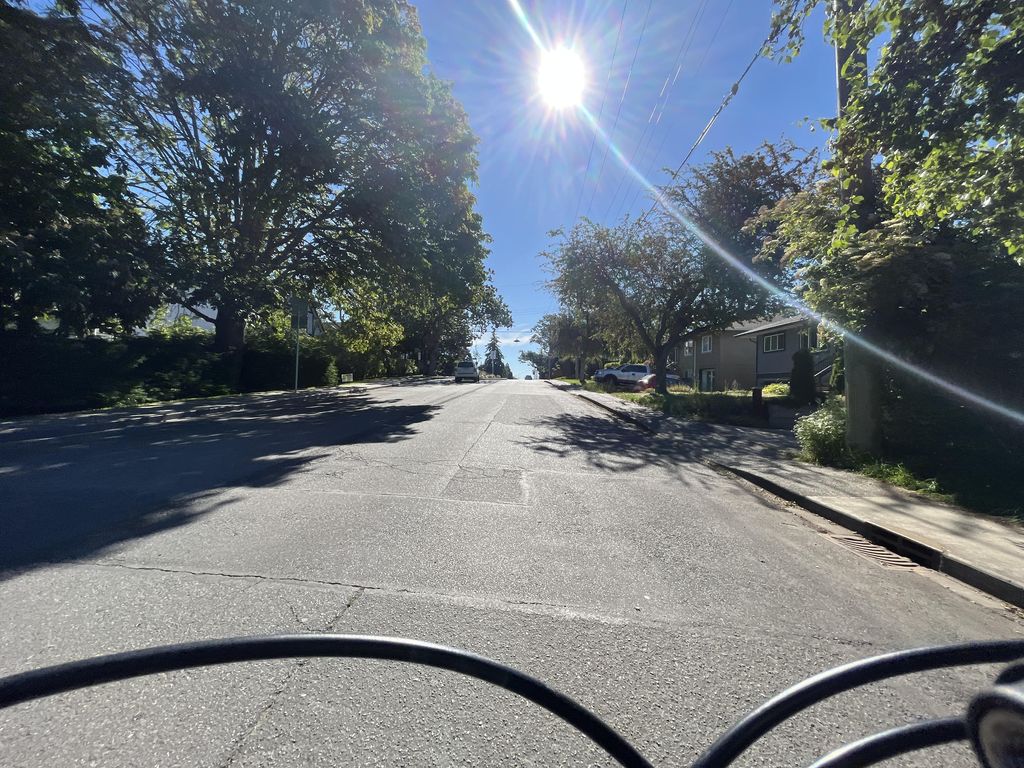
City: victoria